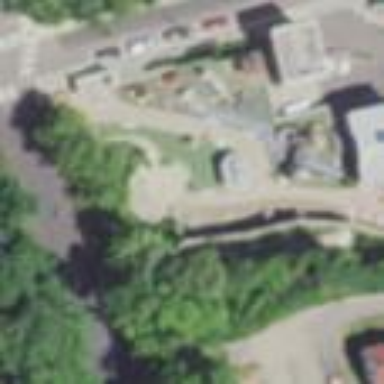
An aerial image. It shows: Lovely park for leisure and relaxation.